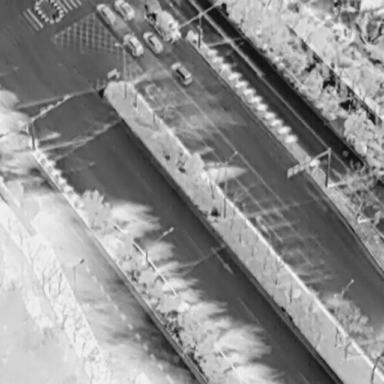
There are five Cars in the infrared image.